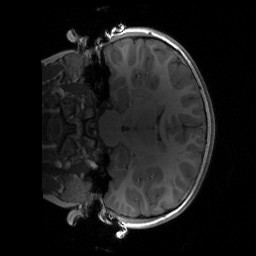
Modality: T1w
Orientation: coronal
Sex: male
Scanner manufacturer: siemens
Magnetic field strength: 3 T
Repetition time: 1.9 s
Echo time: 0.00243 s